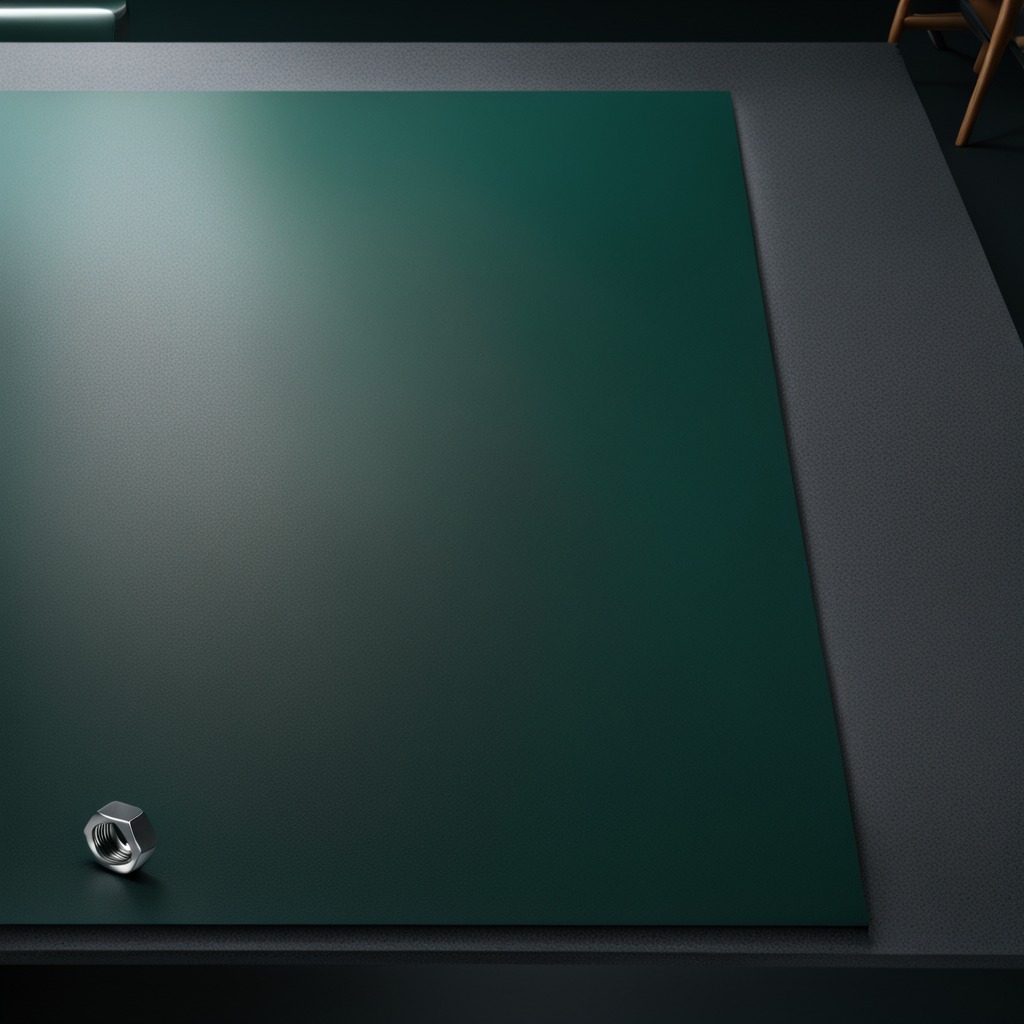
A metal nut is lying on a clean granite tabletop covered with a green rubber mat inside a workshop at night dim ambient light soft shadows worn but beneath the mat.